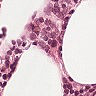
Metastatic tissue present: no